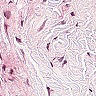
Metastatic tissue present: no